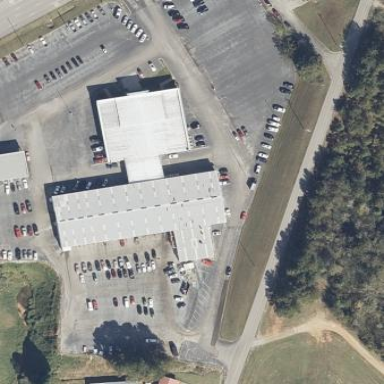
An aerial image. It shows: Building that houses car shop.